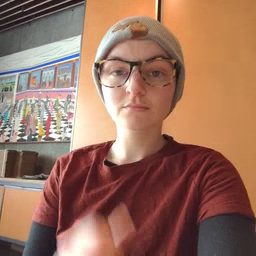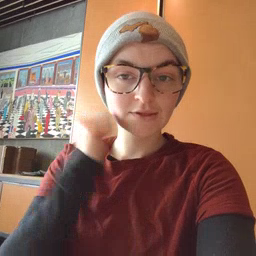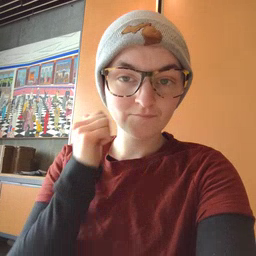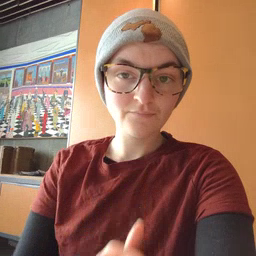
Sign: every